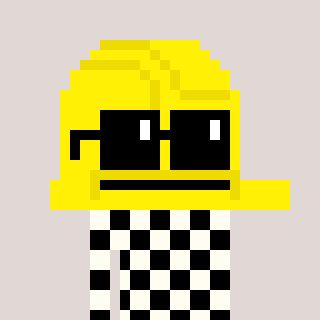
a pixel art character with square black sunglasses, a construction helmet-shaped head and a grayscale-colored body on a warm background